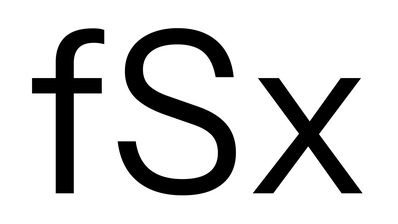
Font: InstrumentSans_Regular